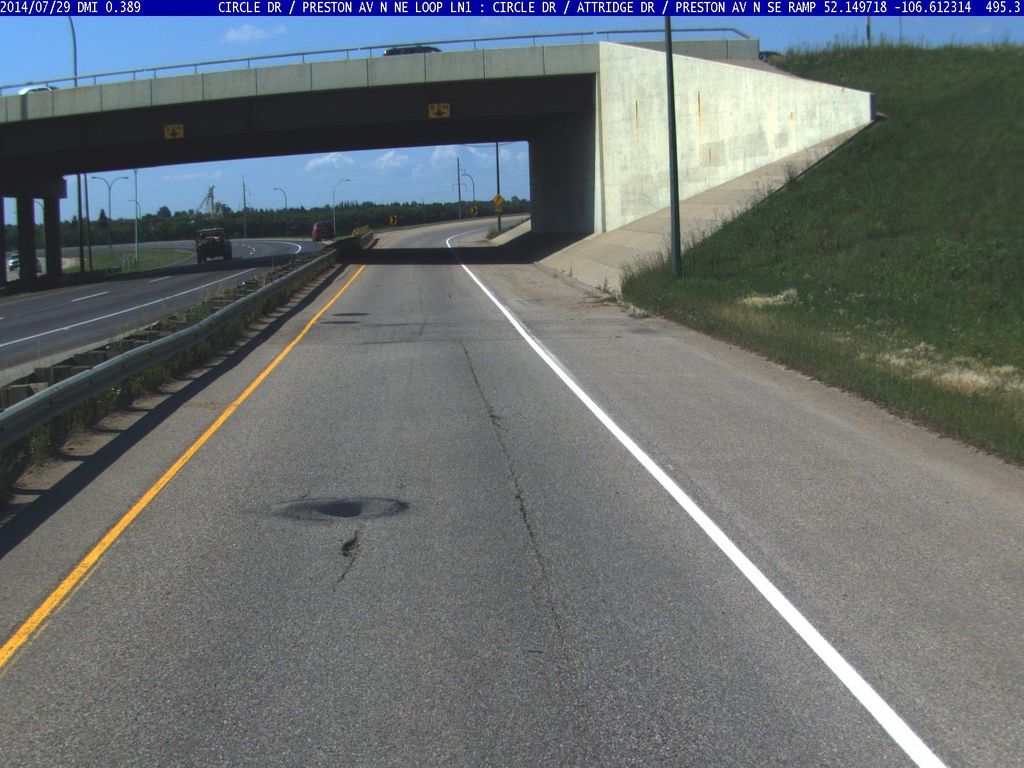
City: saskatoon